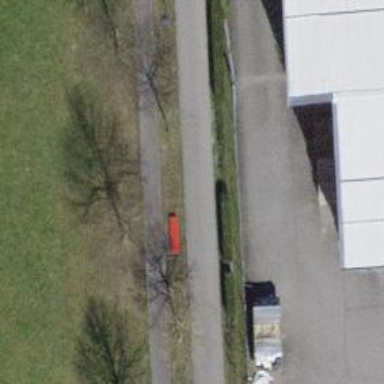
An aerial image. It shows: Red bench.